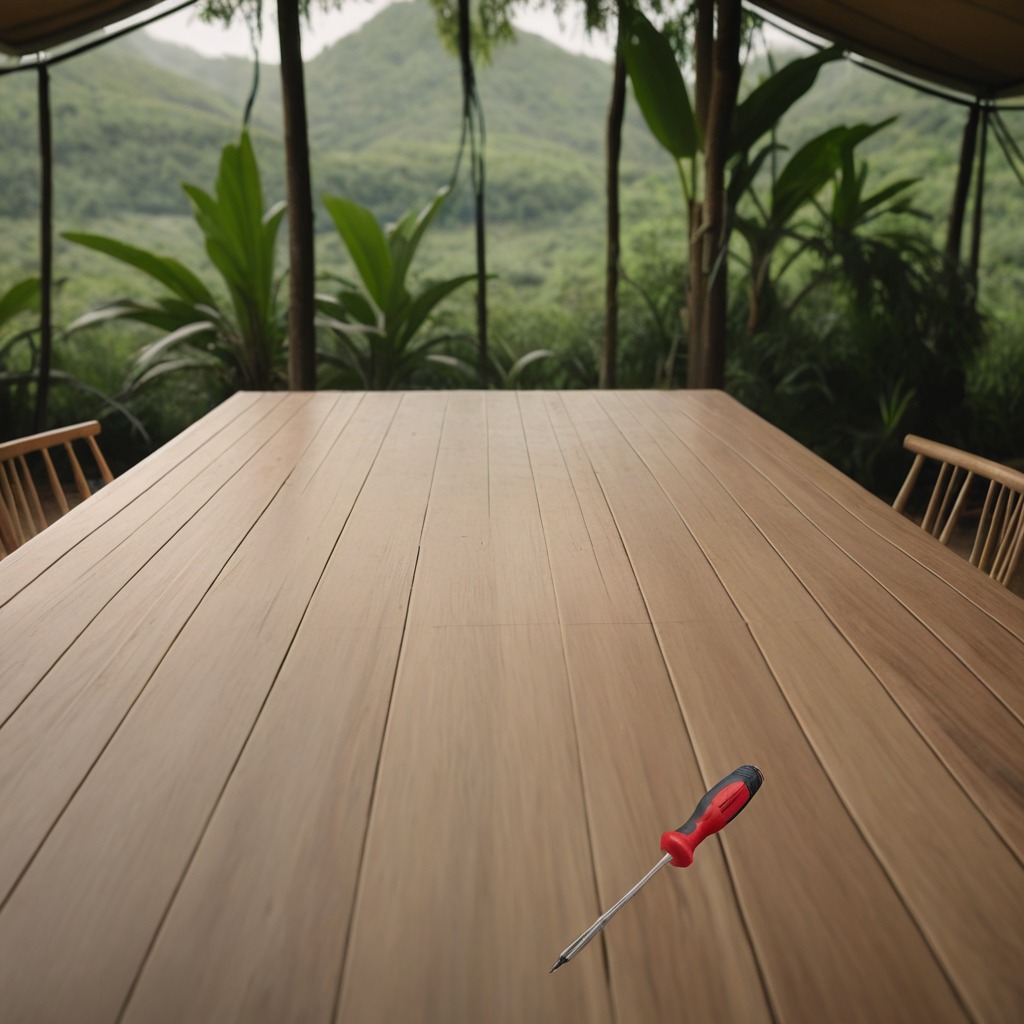
A screwdriver lying on a wooden table inside a jungle field workshop tent humid ambient light worn but